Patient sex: F
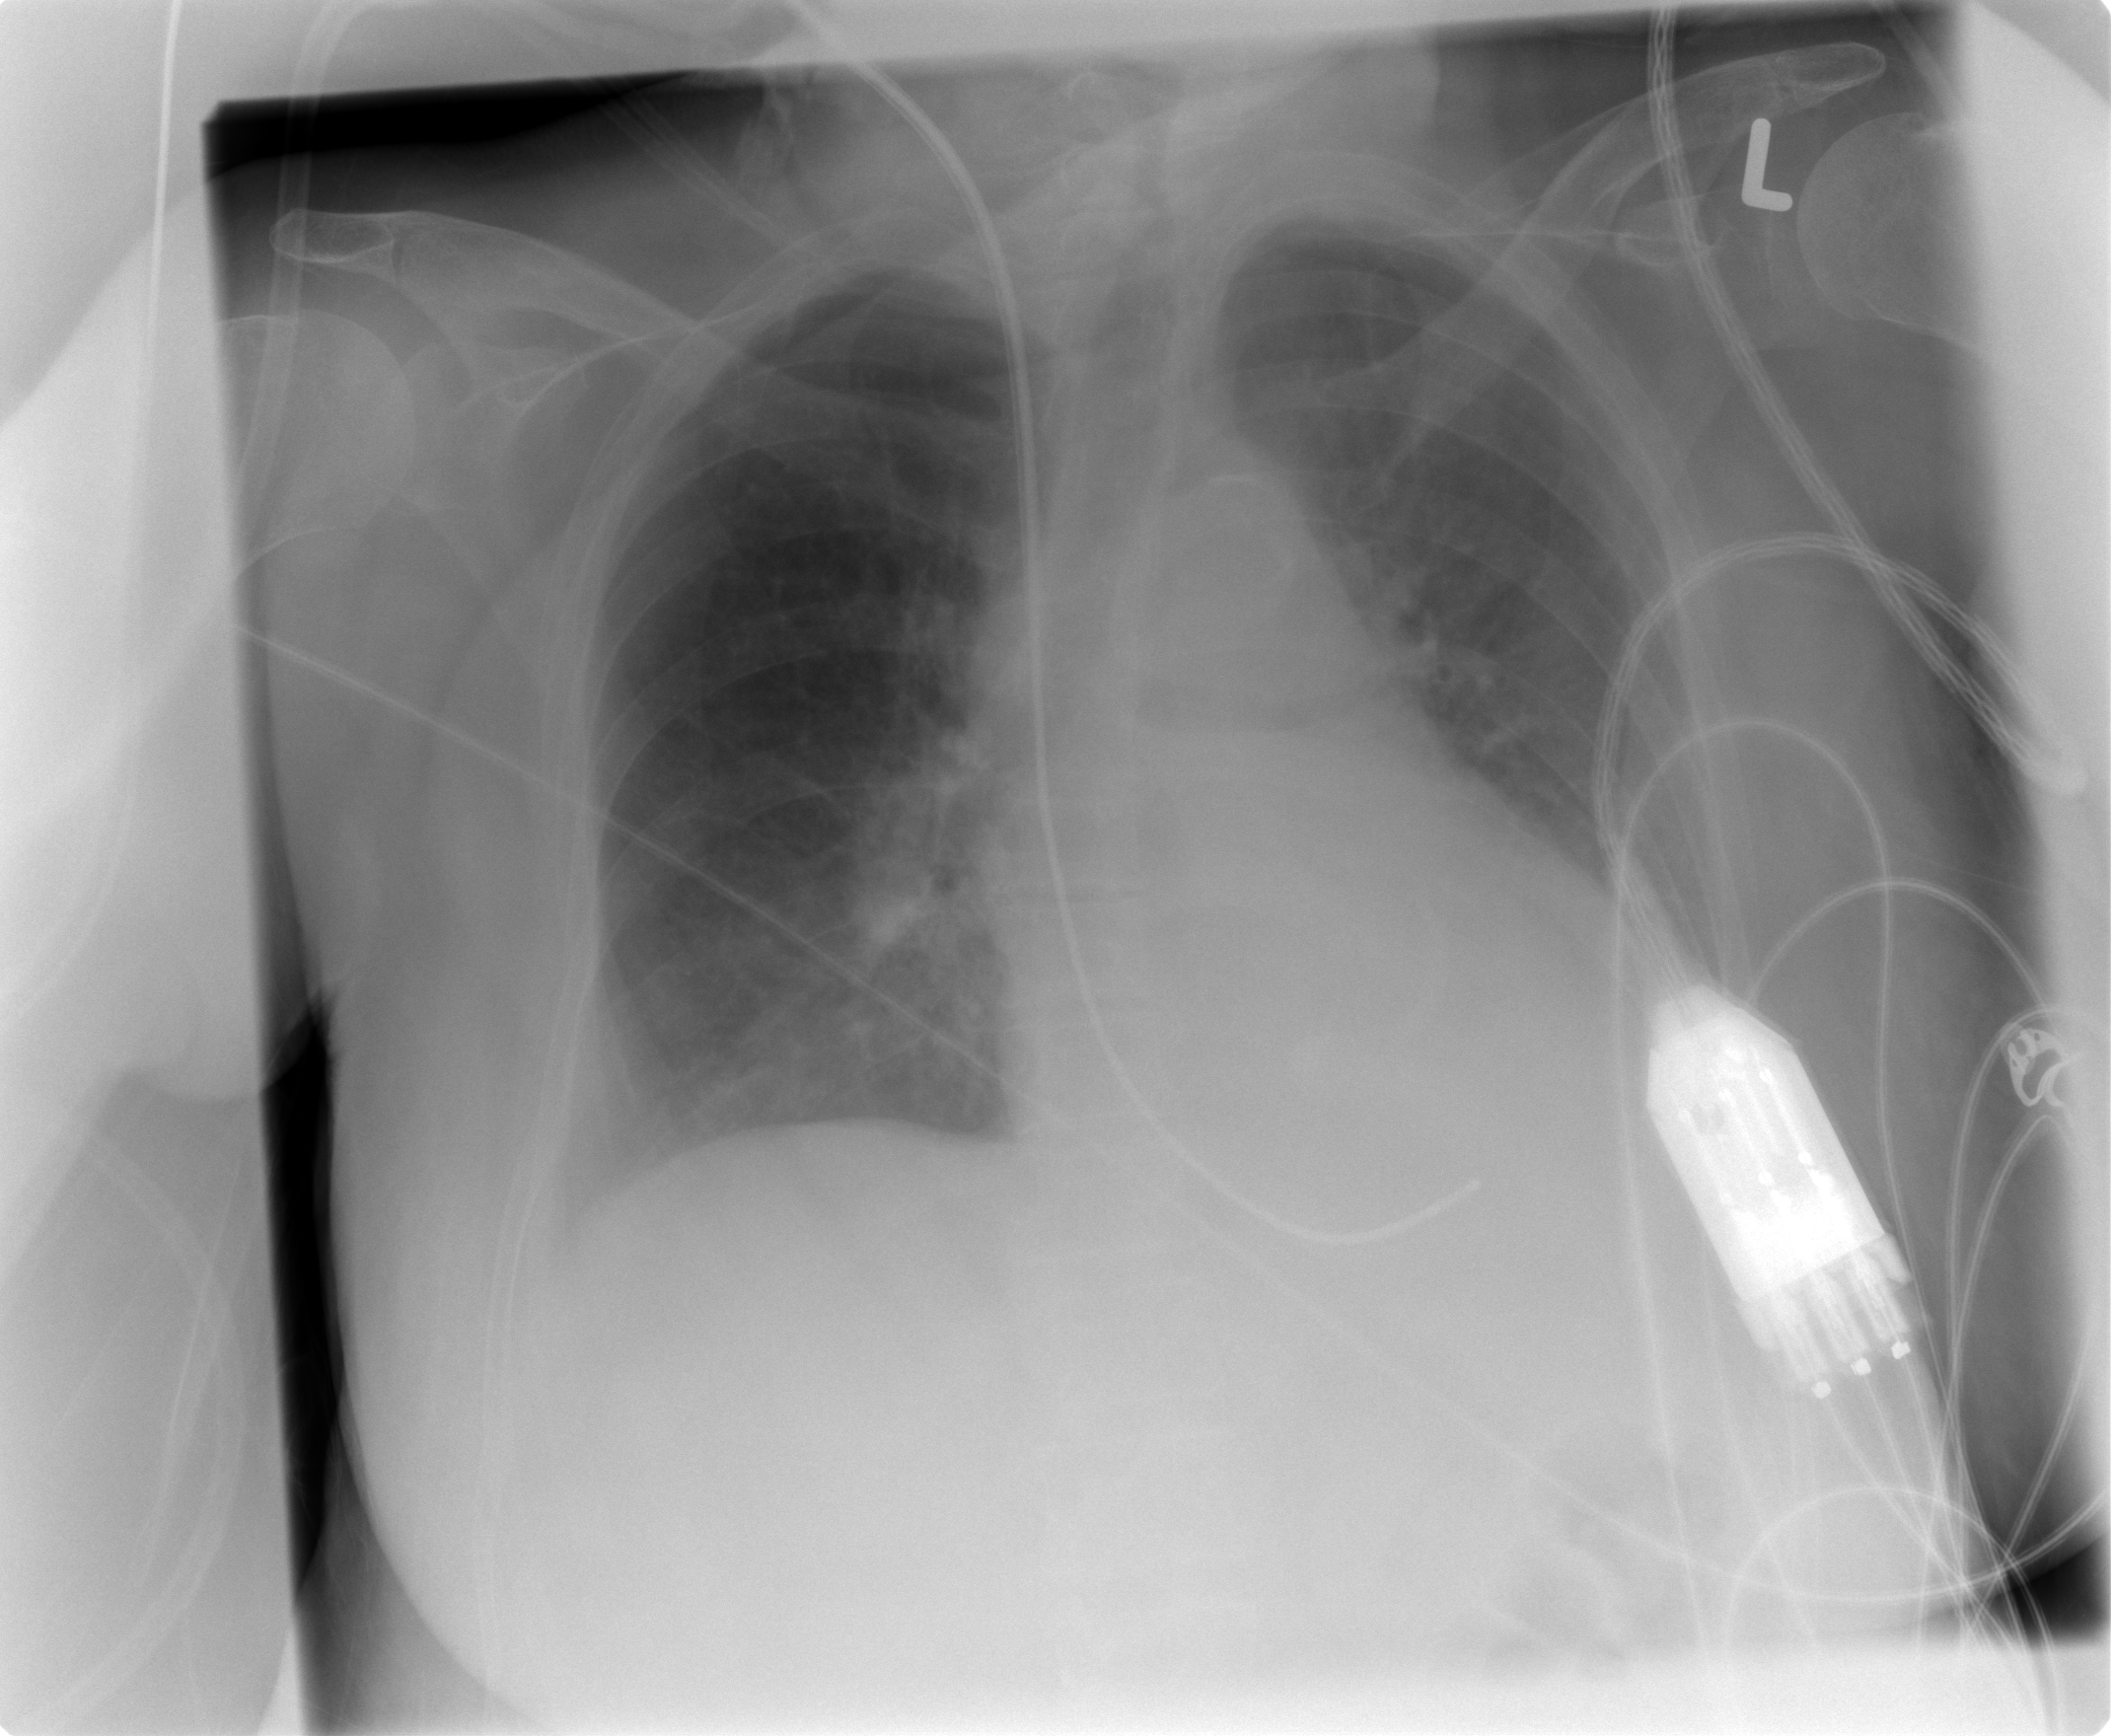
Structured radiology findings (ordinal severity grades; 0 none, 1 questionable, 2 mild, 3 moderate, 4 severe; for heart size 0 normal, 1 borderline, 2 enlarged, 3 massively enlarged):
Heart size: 2
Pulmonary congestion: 0
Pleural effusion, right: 1
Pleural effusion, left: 0
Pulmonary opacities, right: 0
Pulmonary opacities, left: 0
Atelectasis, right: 1
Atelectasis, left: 0